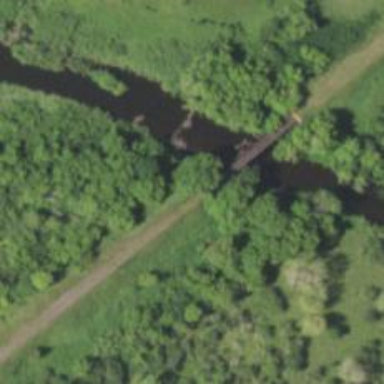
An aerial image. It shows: Bridge.